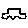
Label: car